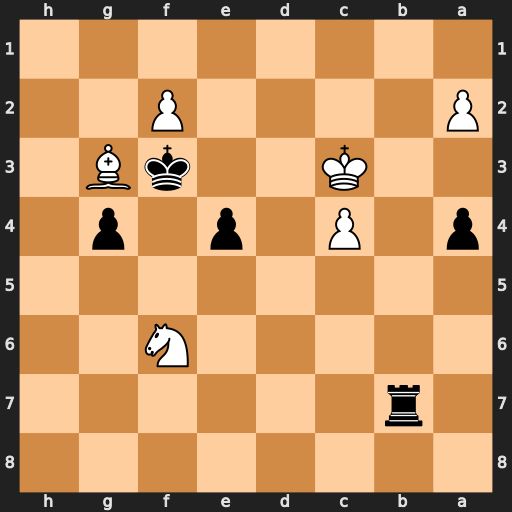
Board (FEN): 8/1r6/5N2/8/p1P1p1p1/2K2kB1/P4P2/8
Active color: b
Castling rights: -
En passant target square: -
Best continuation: e3 fxe3 Kxg3